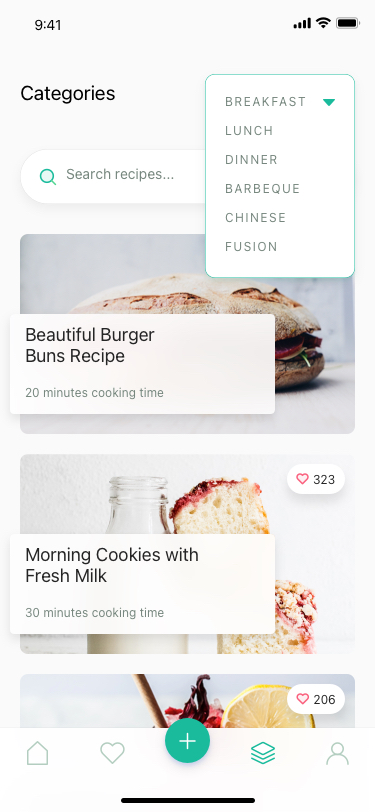
Text in this UI design:
206
Morning Cookies with
Fresh Milk
323
Morning Cookies with
Fresh Milk
30 minutes cooking time
220
Beautiful Burger
Buns Recipe
20 minutes cooking time
Search recipes...
Breakfast
Lunch
Dinner
barbeque
Chinese
fusion
Categories